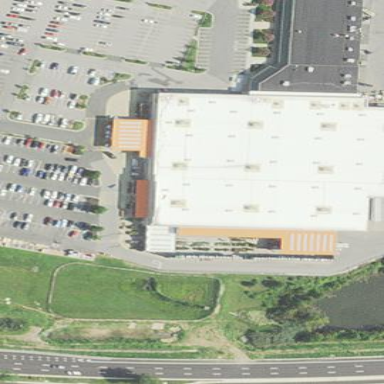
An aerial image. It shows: Retail building.